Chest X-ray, AP view. Patient: 73 years old, sex F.
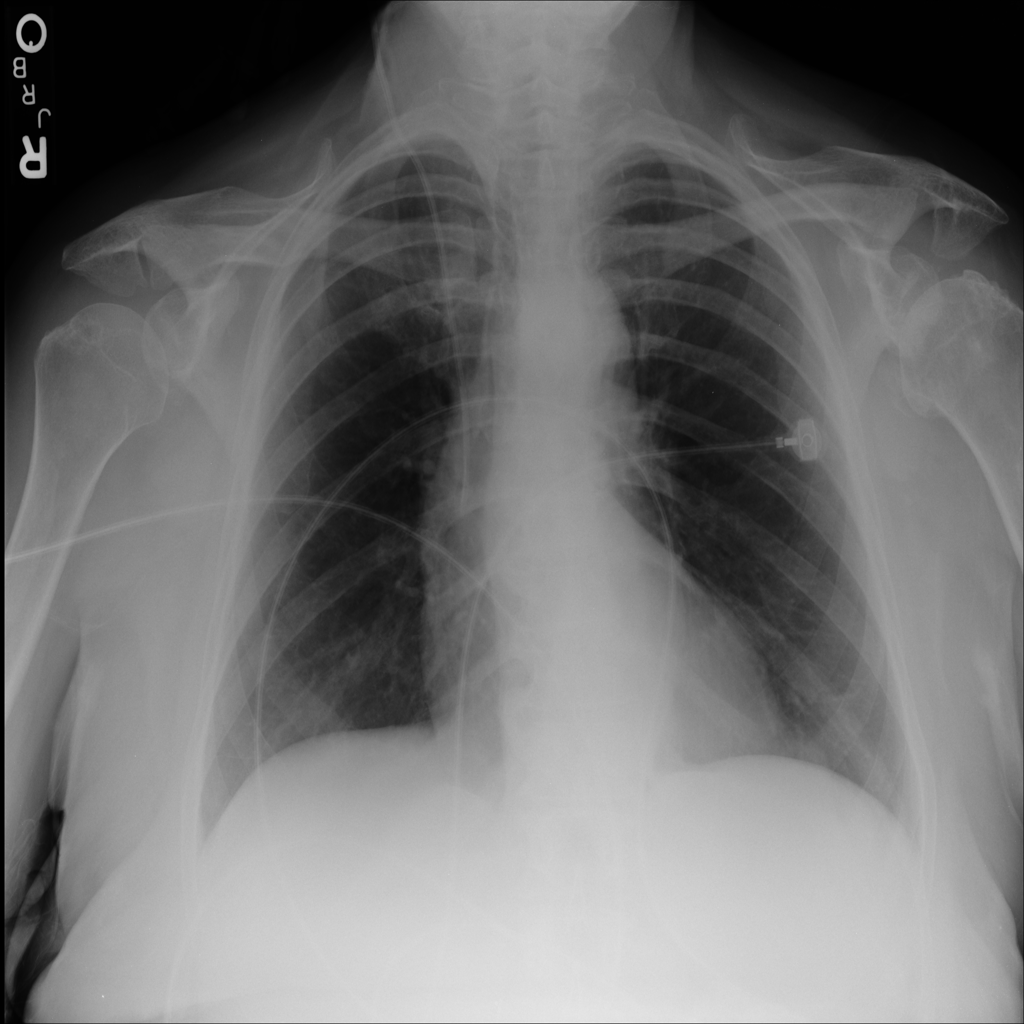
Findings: No Finding